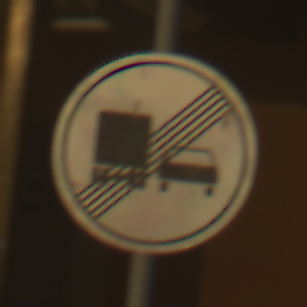
Verkehrszeichen: EndeUeberholverbotKraftfahrzeuge
Umgebung: Outdoor, Urban
Tageszeit: Night
Wetter: Clear
Licht: Artificial
Jahreszeit: NotSpecified
Kontrast: HighContrast